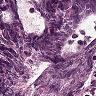
Metastatic tissue present: no